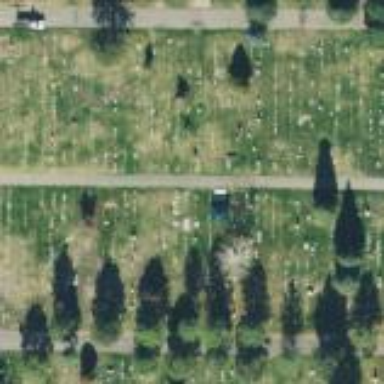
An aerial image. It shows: Sector within cemetery.